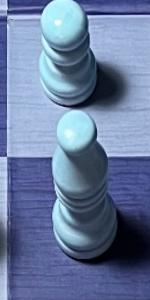
Label: Bishop_White